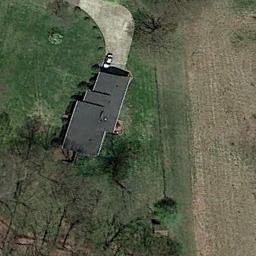
Label: residential